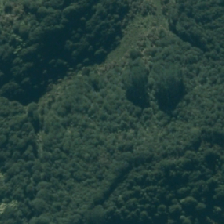
Land cover: manuka_kanuka